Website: walmart
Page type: delivery-shipping
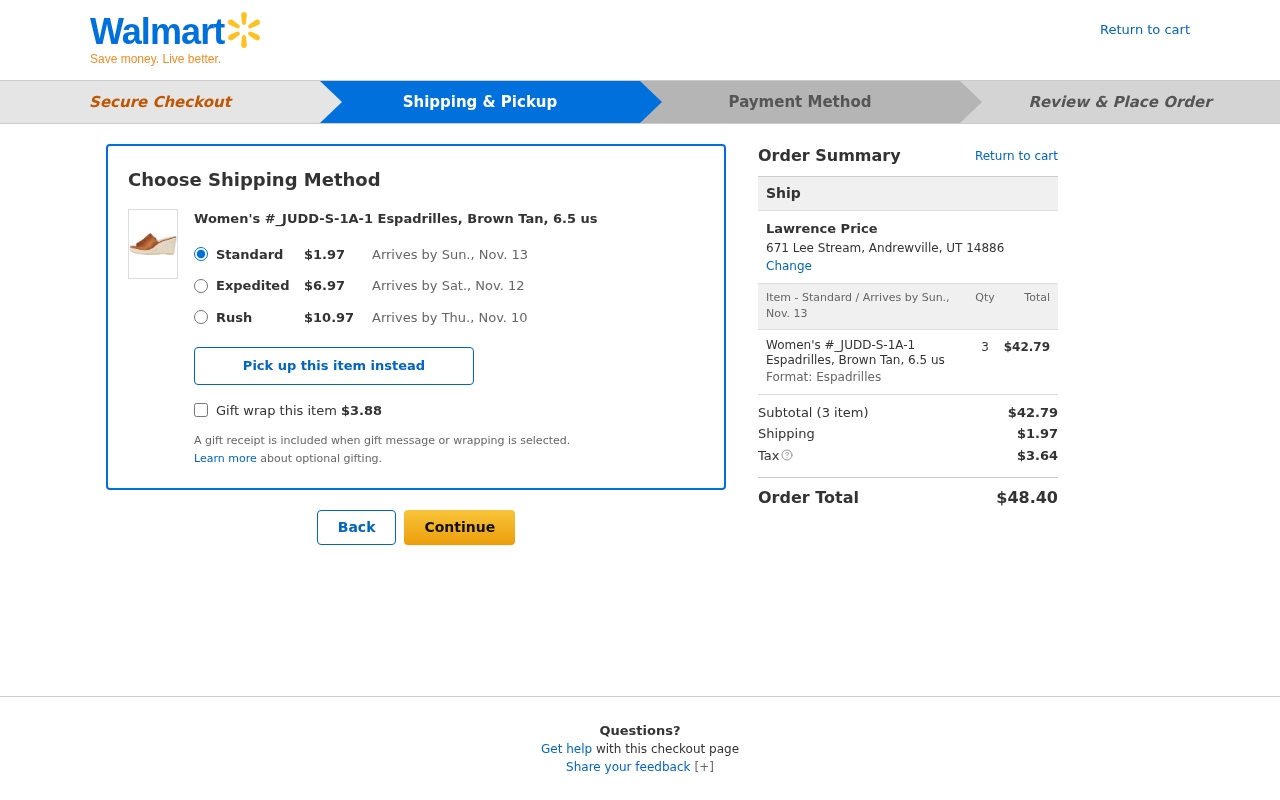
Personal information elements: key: PII_CITY_STATE_ZIP
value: Andrewville, UT 14886
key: PII_FULLNAME
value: Lawrence Price
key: PII_STREET
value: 671 Lee Stream
Product elements: key: PRODUCT1_ITEM_CATEGORY
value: Espadrilles
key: PRODUCT1_NAME
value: Women's #_JUDD-S-1A-1 Espadrilles, Brown Tan, 6.5 us
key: PRODUCT1_PRICE
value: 42.79
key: PRODUCT1_QUANTITY
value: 3
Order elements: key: ORDER_SHIPPING_STANDARD
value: $1.97
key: ORDER_DELIVERY_DATE
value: Sun., Nov. 13
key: ORDER_SHIPPING_EXPEDITED
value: $6.97
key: ORDER_DELIVERY_EXPEDITED
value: Sat., Nov. 12
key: ORDER_SHIPPING_RUSH
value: $10.97
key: ORDER_DELIVERY_RUSH
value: Thu., Nov. 10
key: ORDER_GIFT_WRAP
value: $3.88
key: ORDER_DELIVERY_DATE2
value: Sun., Nov. 13
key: ORDER_NUM_ITEMS
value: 3
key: ORDER_SUBTOTAL
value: $42.79
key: ORDER_SHIPPING_COST
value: $1.97
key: ORDER_TAX
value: $3.64
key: ORDER_TOTAL
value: $48.40